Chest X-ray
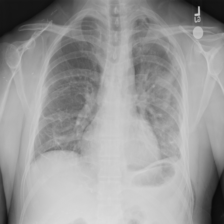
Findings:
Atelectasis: negative
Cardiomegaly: positive
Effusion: positive
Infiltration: positive
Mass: negative
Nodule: negative
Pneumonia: negative
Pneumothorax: positive
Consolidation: negative
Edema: negative
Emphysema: positive
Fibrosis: negative
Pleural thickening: negative
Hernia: negative